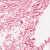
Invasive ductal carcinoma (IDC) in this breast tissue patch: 0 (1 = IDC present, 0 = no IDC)